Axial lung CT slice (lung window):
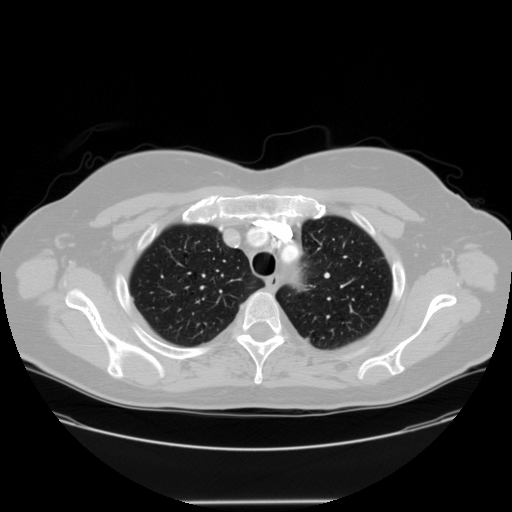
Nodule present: no